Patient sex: M
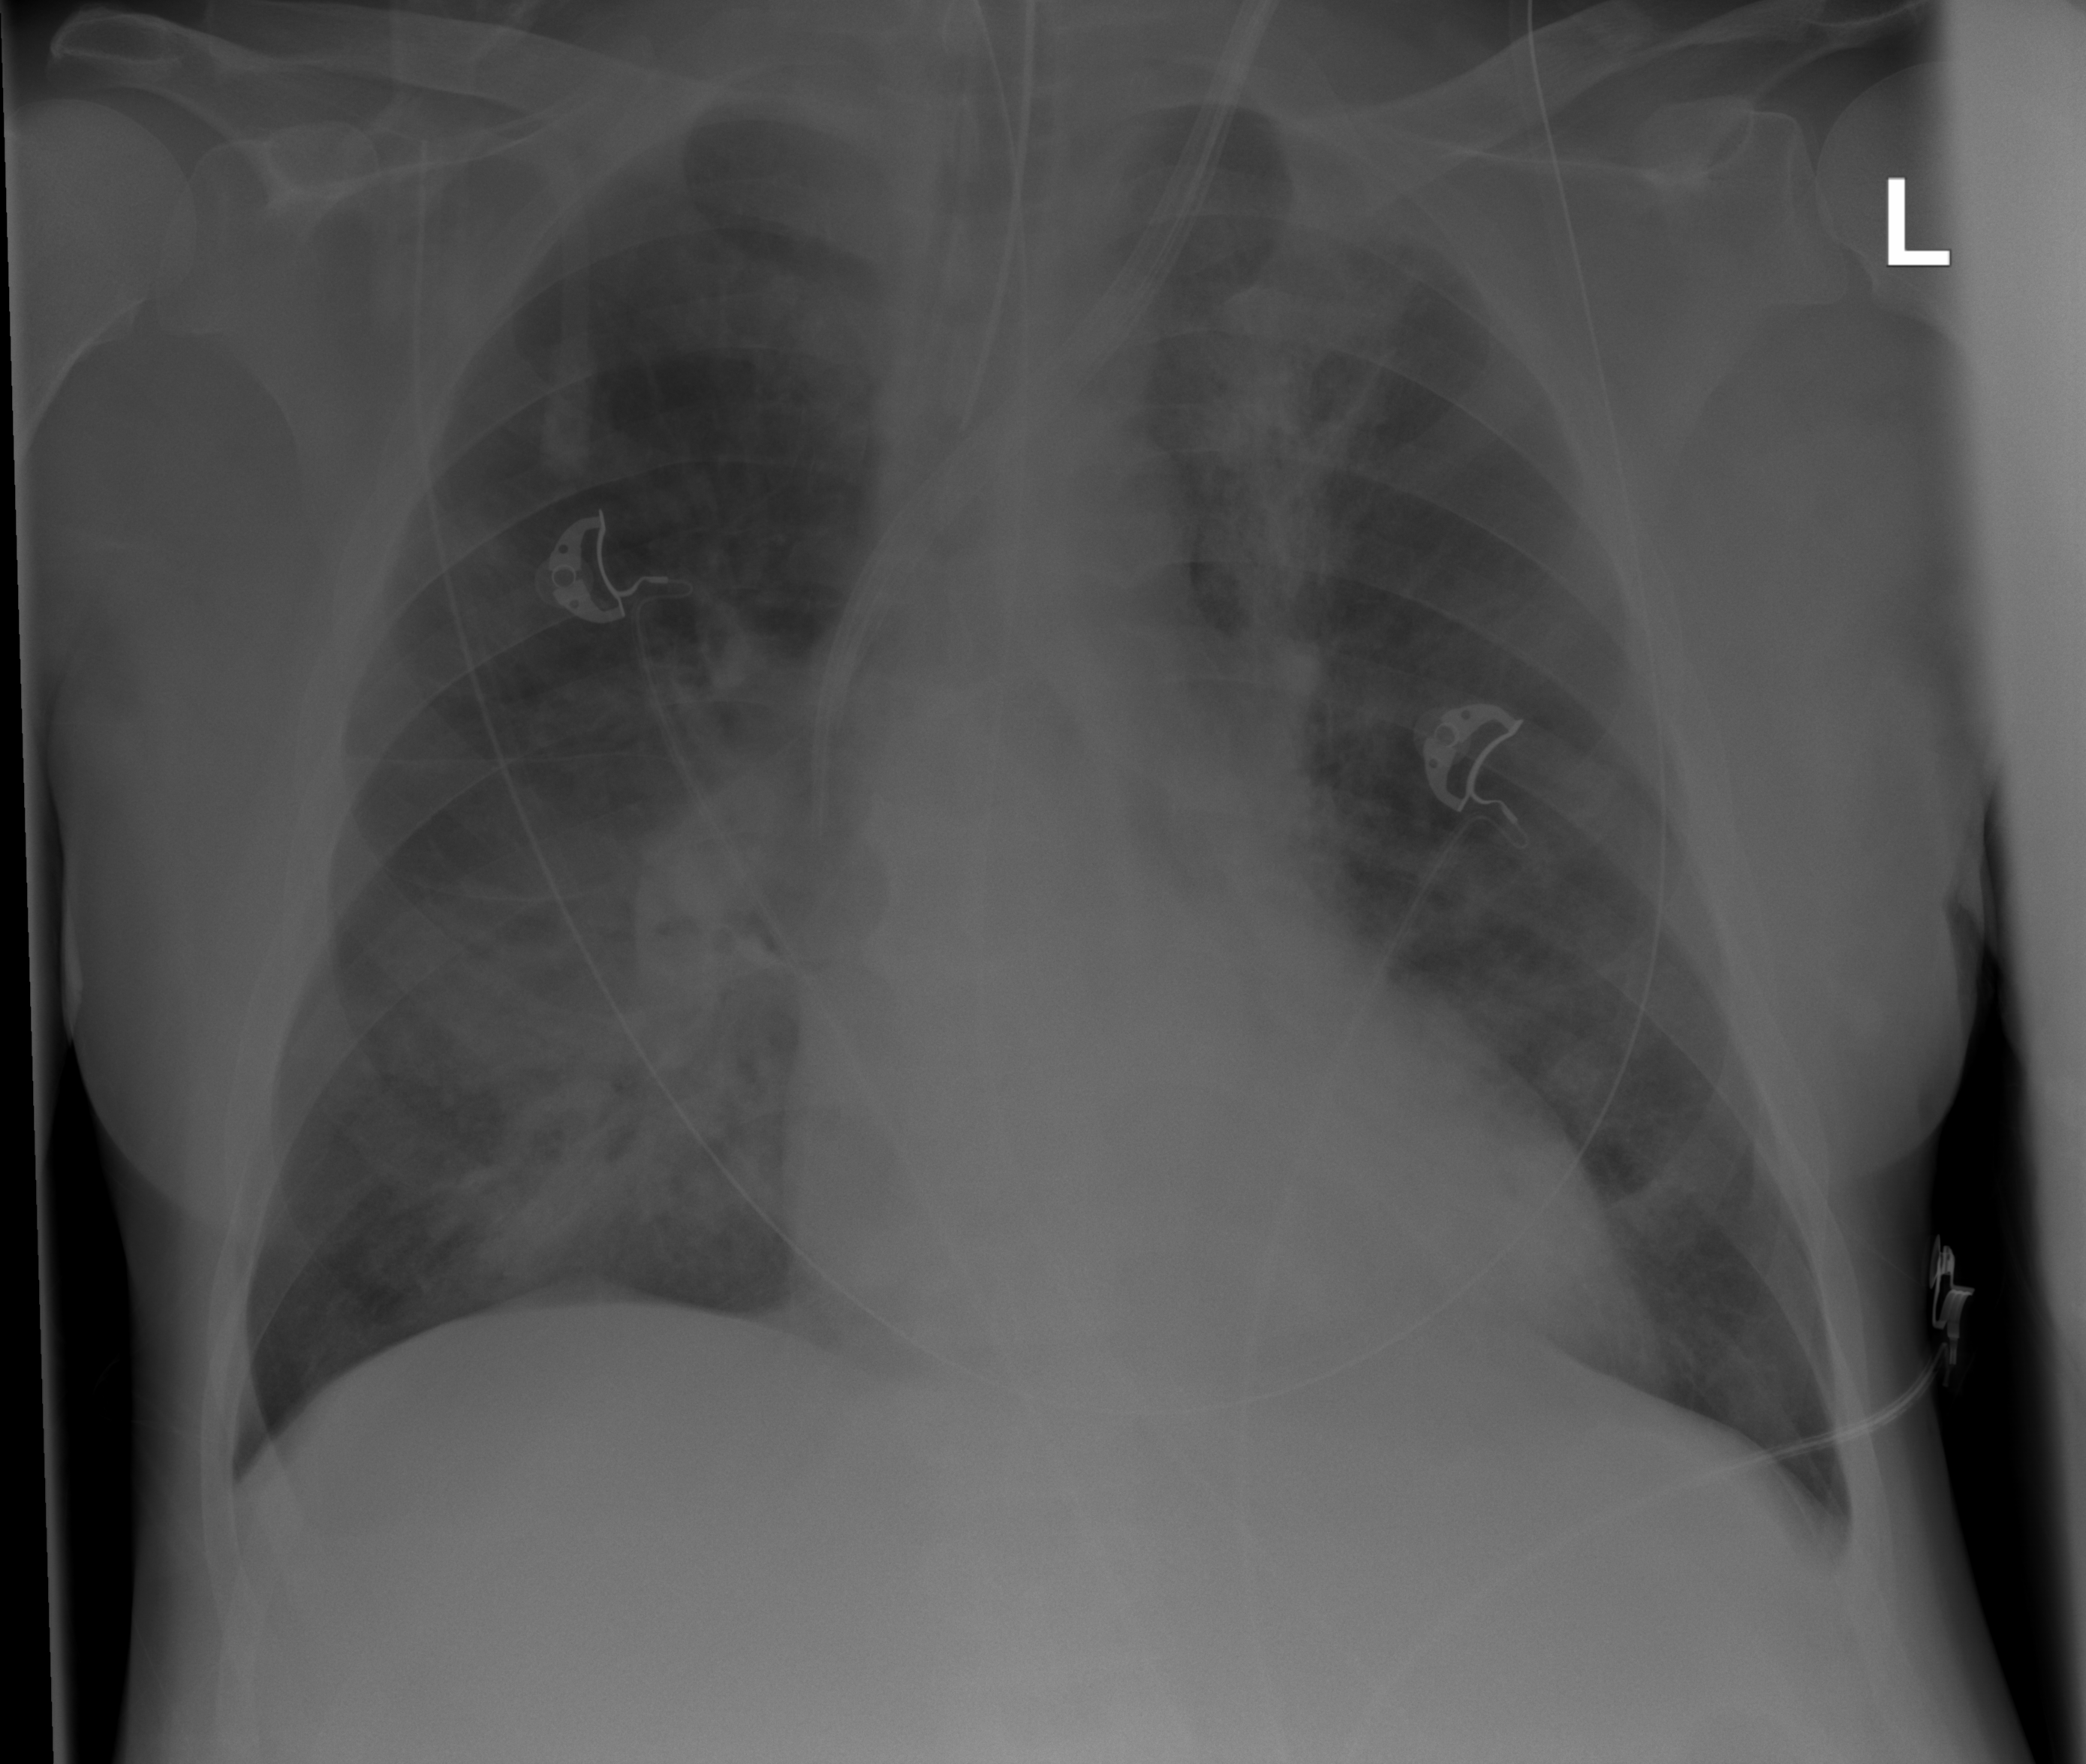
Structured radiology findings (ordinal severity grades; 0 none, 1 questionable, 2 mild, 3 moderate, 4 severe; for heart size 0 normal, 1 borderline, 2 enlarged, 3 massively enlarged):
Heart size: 1
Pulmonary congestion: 0
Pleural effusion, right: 0
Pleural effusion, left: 1
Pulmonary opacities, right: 3
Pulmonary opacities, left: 2
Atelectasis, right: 2
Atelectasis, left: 2